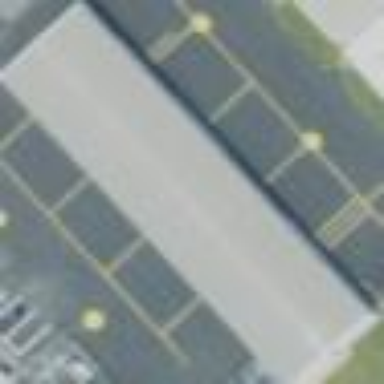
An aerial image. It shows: Hangar building at airport.